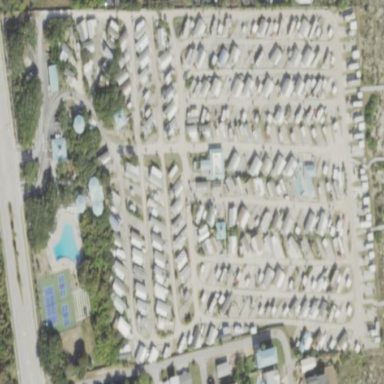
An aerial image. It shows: Caravan site for tourism.